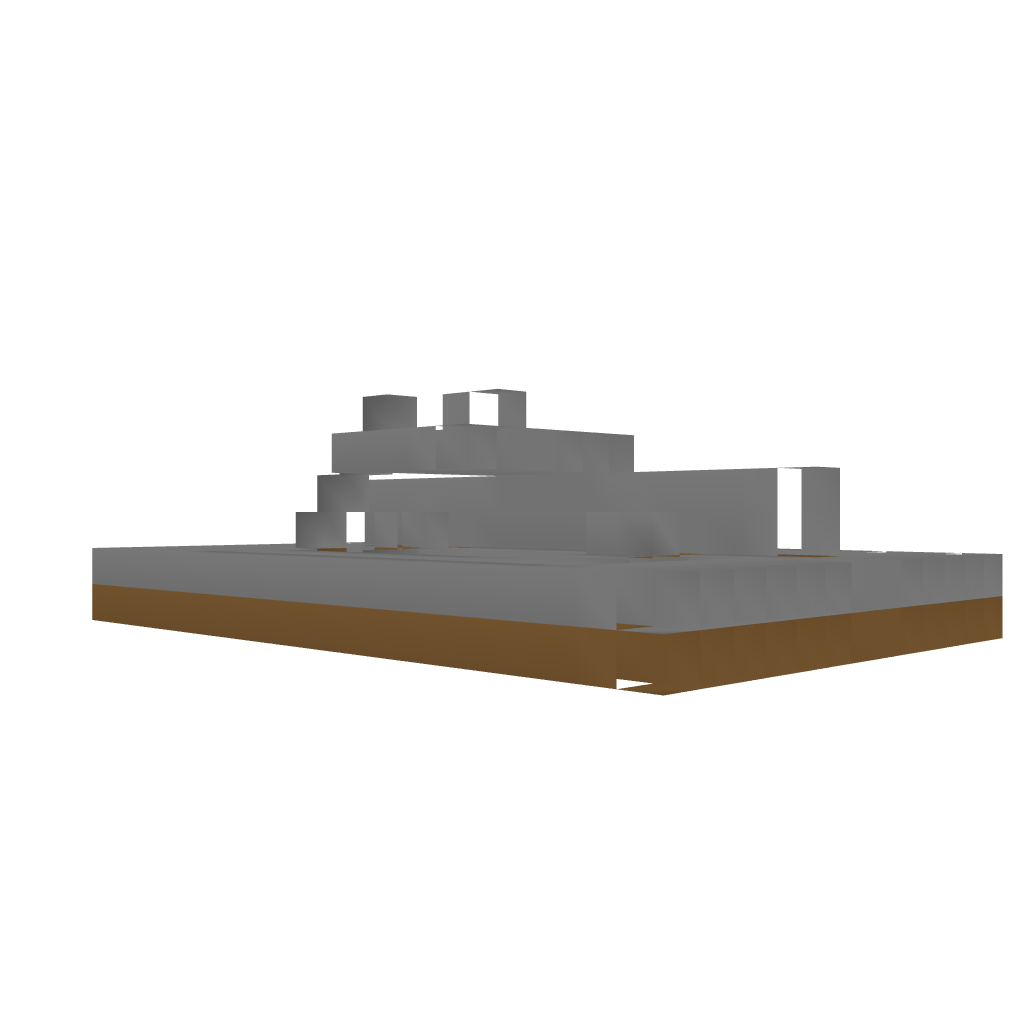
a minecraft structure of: redstone hidden double doors bad low quality